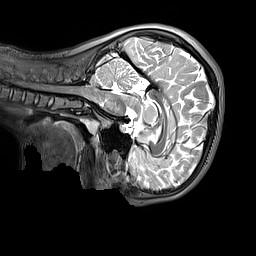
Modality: T2w
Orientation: sagittal
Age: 10
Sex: female
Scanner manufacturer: siemens
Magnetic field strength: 3 T
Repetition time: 3.2 s
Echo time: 0.408 s